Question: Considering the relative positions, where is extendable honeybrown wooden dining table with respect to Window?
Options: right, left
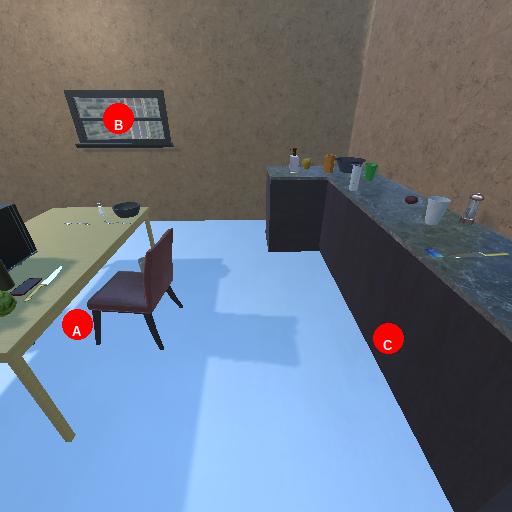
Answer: right